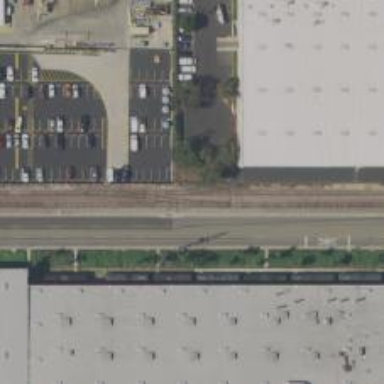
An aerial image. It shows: Railway siding for service.